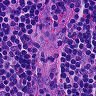
Metastatic tissue present: no